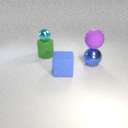
large purple rubber sphere in front of small cyan metal sphere